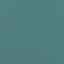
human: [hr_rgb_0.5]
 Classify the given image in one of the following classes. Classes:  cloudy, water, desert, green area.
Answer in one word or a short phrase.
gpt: water